Question: I want to replace 'null' with 'absent' when statement is executed in stored procedure
This is the stored procedure:
'''
create proc attendance
(
@year varchar(100) = null ,
@month varchar(100) =null ,
@centerId varchar(100) = null
)
as
begin
declare @day int
set @day = 2
declare @days varchar(8000)
set @days = '[1]'
WHILE (@day <= 31)
BEGIN
set @days = @days + ',[' + convert(varchar, @day) + ']'
set @day = @day + 1
--print @days
END
--print @day
DECLARE @query varchar(8000) //** Here If the condition don't match it gives NULL but I want to print absent instead of NULL **//
set @query = 'SELECT TB05001,' + @days + 'from
(SELECT TB05001, TB05003, day(TB05002) as day FROM TB05, tb04
Where tb04023 =' + @centerId + ' and year(TB05002)=' + @year + ' and month(TB05002) =' + @month + 'and tb04003=tb05001
) AS SourceTable
pivot (
MAX(TB05003)
for day in (' + @days +')
)p'
print('pivoted report')
exec(@query)
end
'''
When I enter the data
'''
exec attendance '2013', '11', '1004'
'''
This is the return output and I want to replace null with absent

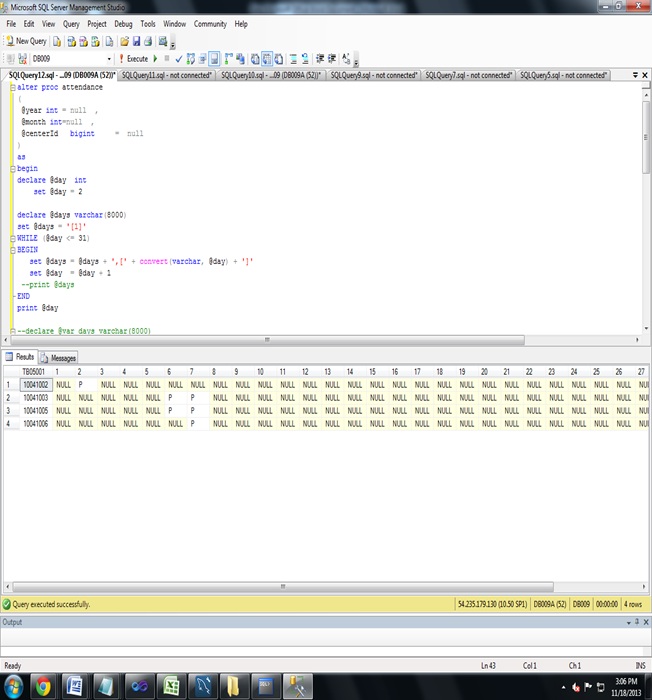
Answer: Try this:
'''
create proc attendance
(
@year varchar(100) = null ,
@month varchar(100) =null ,
@centerId varchar(100) = null
)
as
begin
declare @day int
set @day = 2
declare @days varchar(8000)
set @days = '[1]'
-- Declare final column names for Pivot
Declare @columnsday NVARCHAR(MAX)
set @columnsday = 'isnull([1],''Absent'') as [1]'
WHILE (@day <= 31)
BEGIN
set @days = @days + ',[' + convert(varchar, @day) + ']'
set @columnsday = @columnsday + ',ISNULL ([' + convert(varchar, @day) + '],''Absent'') as '+ convert(varchar, @day)
set @day = @day + 1
--print @days
END
print @days
print @columnsday
DECLARE @query varchar(8000) //** Here If the condition don't match it gives NULL but I want to print absent instead of NULL **//
set @query = 'SELECT TB05001,' + @columnsday + 'from
(SELECT TB05001, TB05003, day(TB05002) as day FROM TB05, tb04
Where tb04023 =' + @centerId + ' and year(TB05002)=' + @year + ' and month(TB05002) =' + @month + 'and tb04003=tb05001
) AS SourceTable
pivot (
MAX(TB05003)
for day in (' + @days +')
)p'
print('pivoted report')
exec(@query)
end
'''
[Edit]: Three corrections done:
1. Space added before from keyword
2. Quotename function added
3. As [1]..[31] are of datetime datatype in Pivot List.. and 'Absent' is varchar
explicit conversion is required.
'''
alter proc attendance
(
@year varchar(100) = null ,
@month varchar(100) =null ,
@centerId varchar(100) = null
)
as
begin
declare @day int
set @day = 2
declare @days varchar(8000)
set @days = '[1]'
-- Declare final column names for Pivot
Declare @columnsday NVARCHAR(MAX)
set @columnsday = 'isnull(cast([1] as varchar(10)),''Absent'') as [1]'
WHILE (@day <= 31)
BEGIN
set @days = @days + ', ' + quotename(convert(varchar, @day))
set @columnsday = @columnsday + ',ISNULL(cast(' + quotename(convert(varchar, @day)) + ' as varchar(10)) ,''Absent'') as '+ quotename(convert(varchar, @day))
set @day = @day + 1
--print @days
END
--print @days
--print @columnsday
DECLARE @query varchar(8000)
set @query = 'SELECT TB05001,' + @columnsday + ' from
(SELECT TB05001, TB05003, day(TB05002) as day FROM TB05, tb04
Where tb04023 =' + @centerId + ' and year(TB05002)=' + @year + ' and month(TB05002) =' + @month + 'and tb04003=tb05001
) AS SourceTable
pivot (
MAX(TB05003)
for day in (' + @days +')
)p'
print('pivoted report')
exec(@query)
end
go
'''